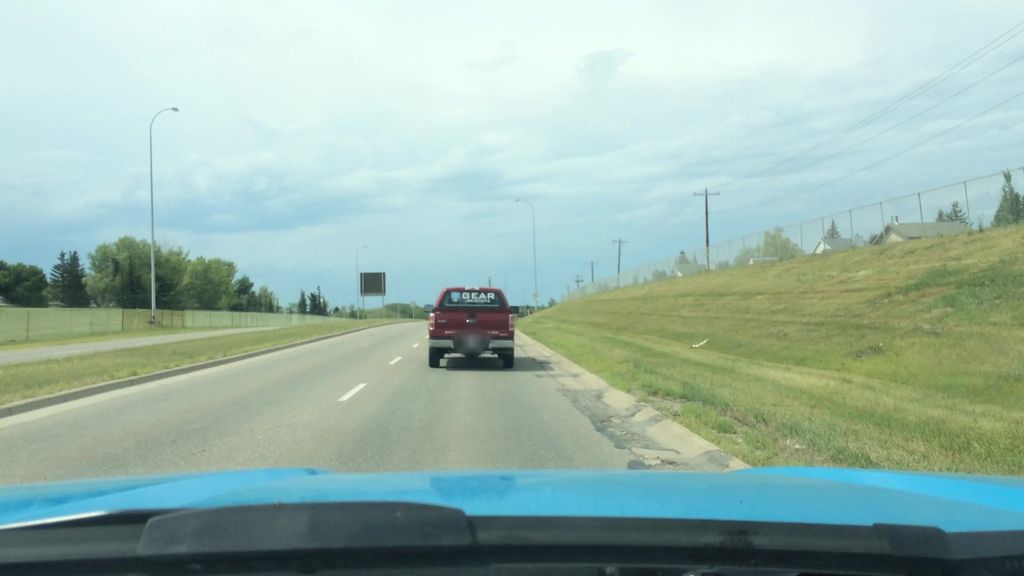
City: calgary